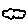
Label: cloud